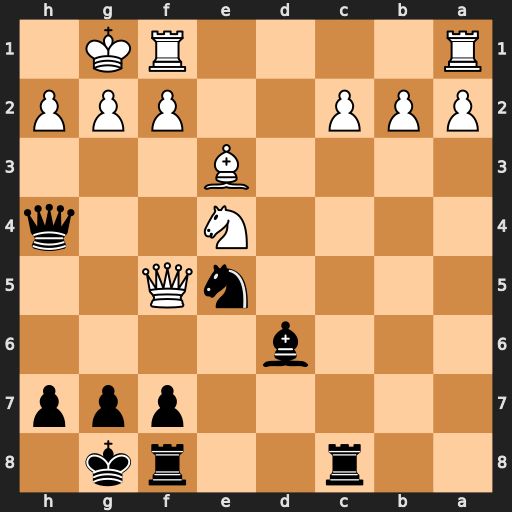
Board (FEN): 2r2rk1/5ppp/3b4/4nQ2/4N2q/4B3/PPP2PPP/R4RK1
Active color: b
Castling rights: -
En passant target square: -
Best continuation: Nf3+ gxf3 Qxh2#